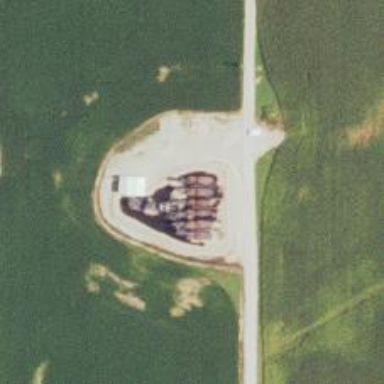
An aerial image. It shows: Storage tank that is man-made.